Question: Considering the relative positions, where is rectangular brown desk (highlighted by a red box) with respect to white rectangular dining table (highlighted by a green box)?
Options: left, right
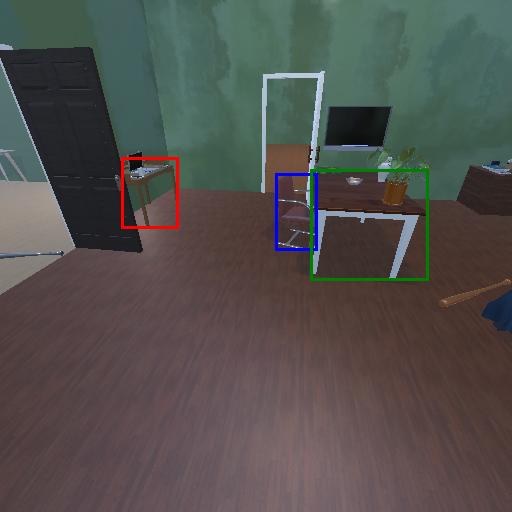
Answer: left